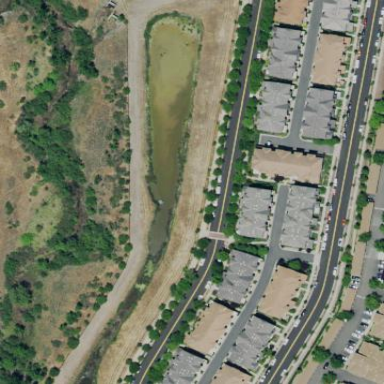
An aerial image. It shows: Detention water basin.